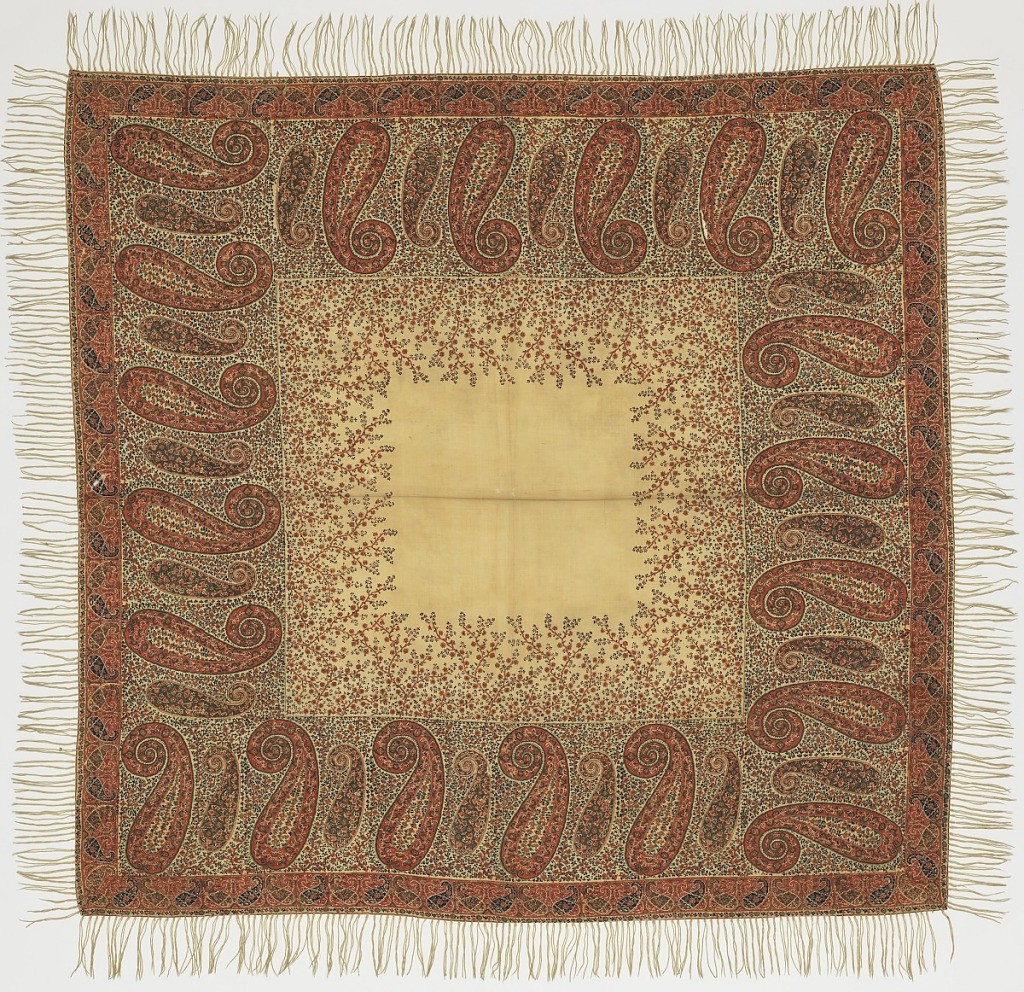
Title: Shawl
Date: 19th century
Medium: wool Technique: printed on twill weave Label: printed wool twill
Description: Square cream-colored shawl printed in strong shades of pink, blue, green, and brown with a deep border of large, stylized paisleys on a ground of close-set flowering branches; more trees rise from these into field. Paisley and floral guard borders.